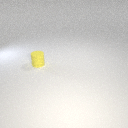
small yellow rubber cylinder